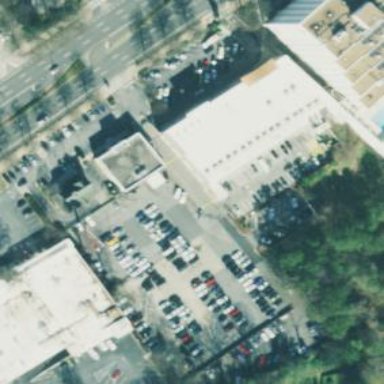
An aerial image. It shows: Retail building.